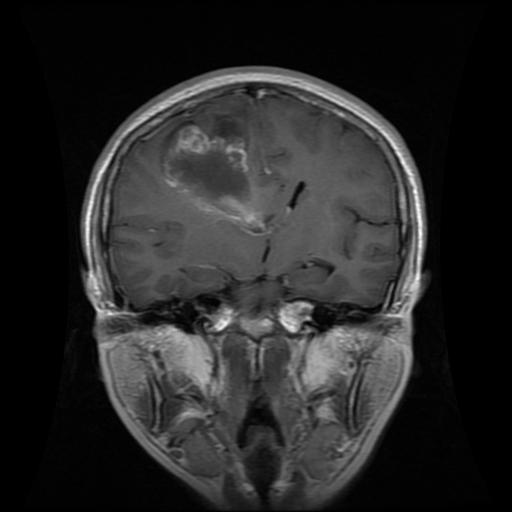
Label: glioma